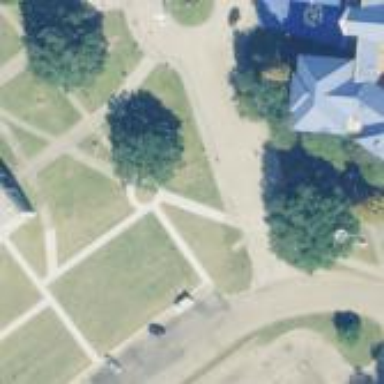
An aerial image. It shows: View of university building.